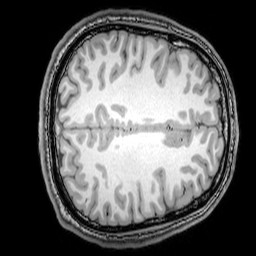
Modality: T1w
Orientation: axial
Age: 22
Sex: male
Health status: healthy
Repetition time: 0.081 s
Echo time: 0.037 s